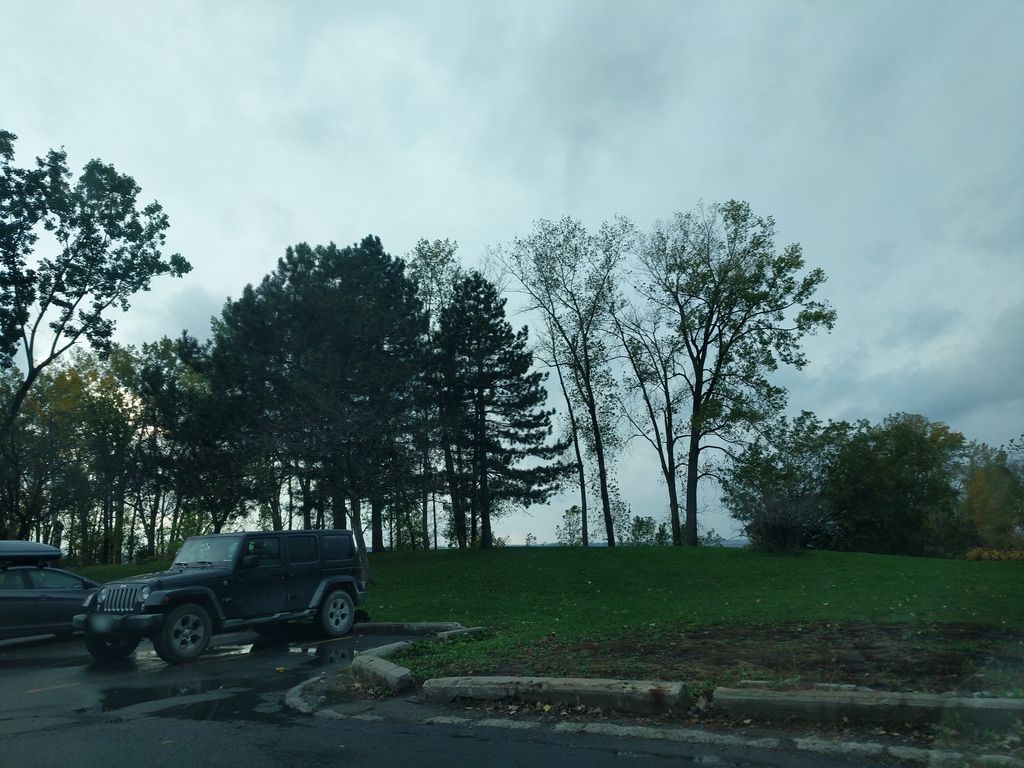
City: ottawa-gatineau